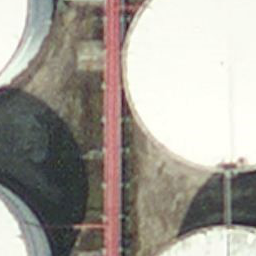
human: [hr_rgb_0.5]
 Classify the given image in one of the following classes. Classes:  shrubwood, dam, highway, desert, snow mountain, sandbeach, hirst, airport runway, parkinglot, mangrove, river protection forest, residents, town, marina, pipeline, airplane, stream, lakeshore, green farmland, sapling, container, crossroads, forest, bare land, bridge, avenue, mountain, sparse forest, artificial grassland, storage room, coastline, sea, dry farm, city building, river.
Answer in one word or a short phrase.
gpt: storage room